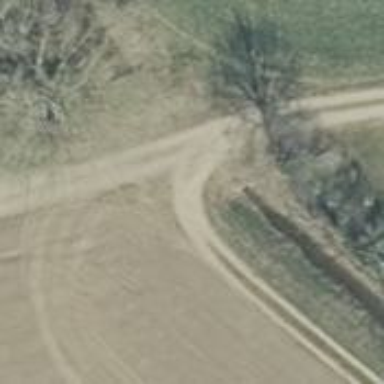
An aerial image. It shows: Track road with grade4 tracktype.